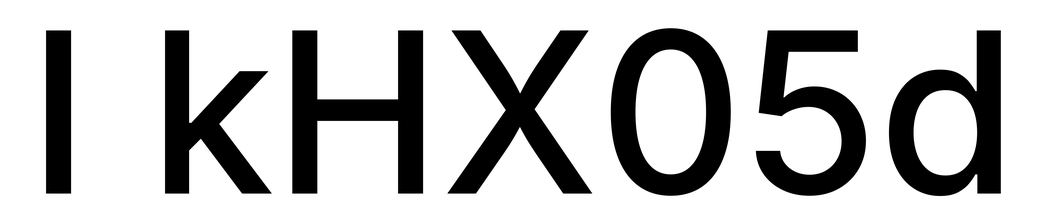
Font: Inter_Medium